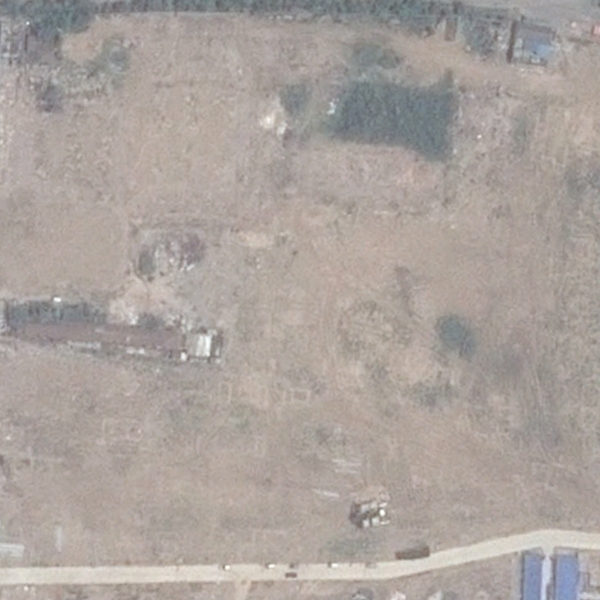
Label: BareLand